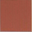
Piece: xx